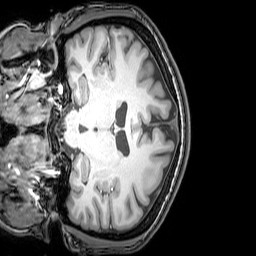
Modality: T1w
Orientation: coronal
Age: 22
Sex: female
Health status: healthy
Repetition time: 0.081 s
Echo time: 0.037 s